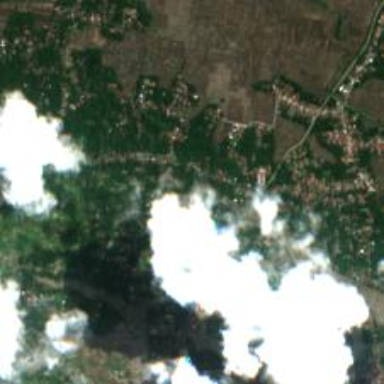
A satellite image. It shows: Village.